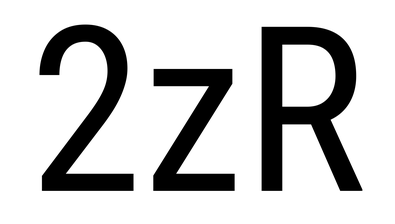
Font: Roboto_Condensed_Regular